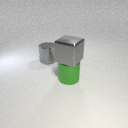
large gray metal cube above large green metal cylinder